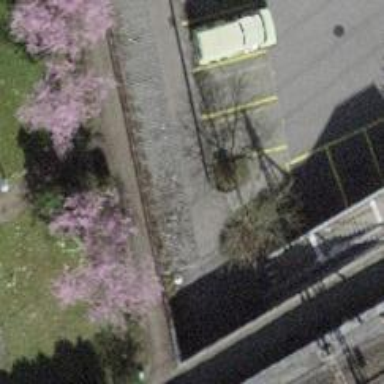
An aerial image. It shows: Bicycle parking facility.